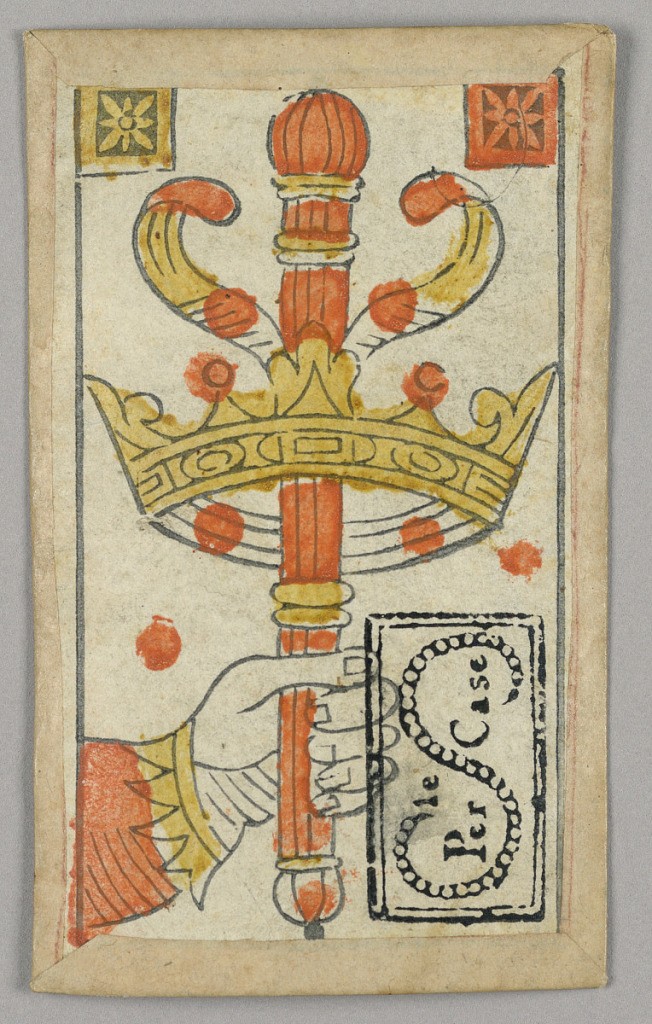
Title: Minchiate (Tarot) Playing Card
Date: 17th century
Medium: Stencil-colored woodblock print
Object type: Playing card
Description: Part of a set of Italian Minchiate playing cards.